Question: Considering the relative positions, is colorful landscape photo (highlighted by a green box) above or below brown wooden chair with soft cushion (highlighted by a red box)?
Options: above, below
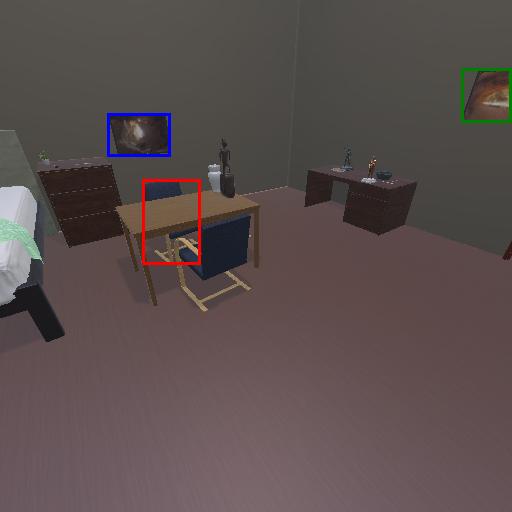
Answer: above